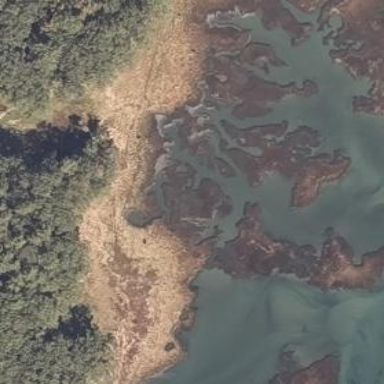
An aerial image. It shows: Tidal saltmarsh wetland.